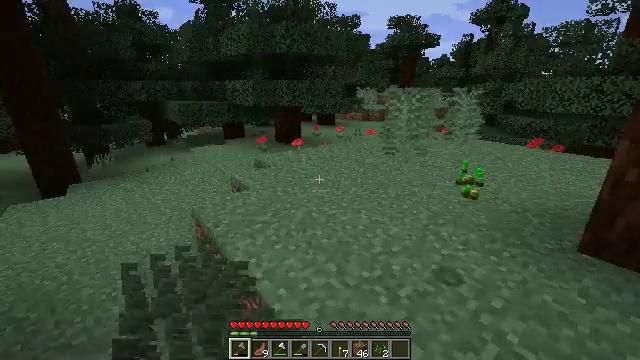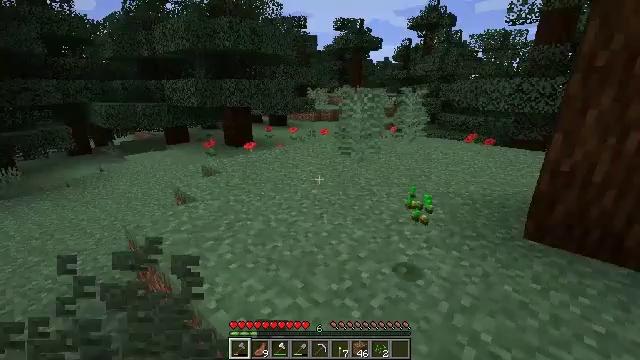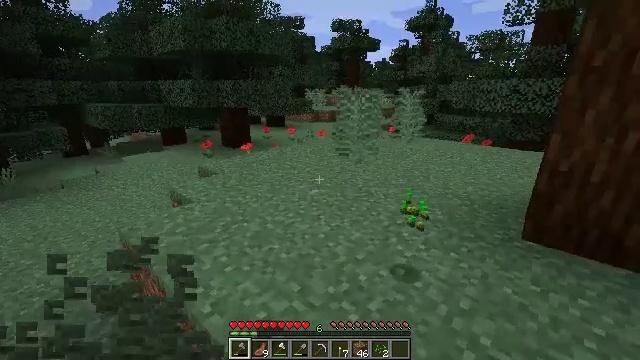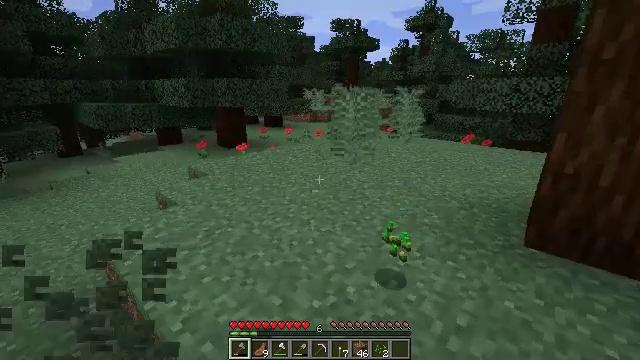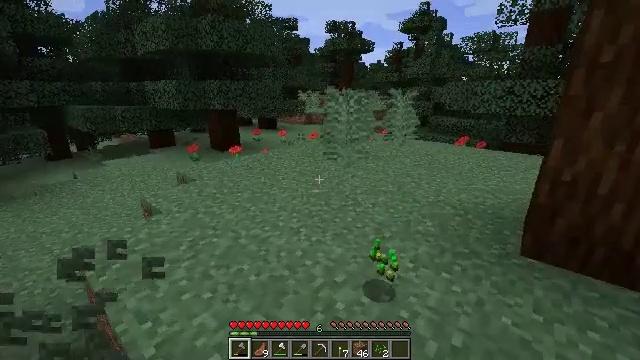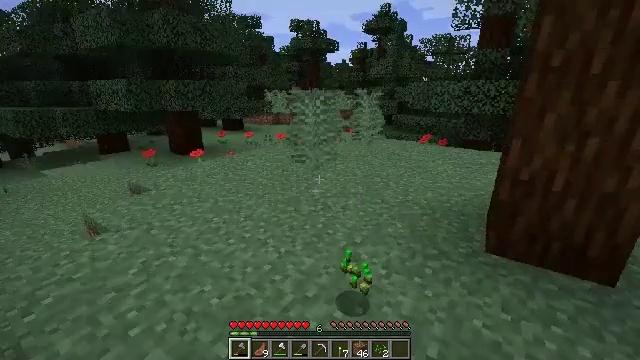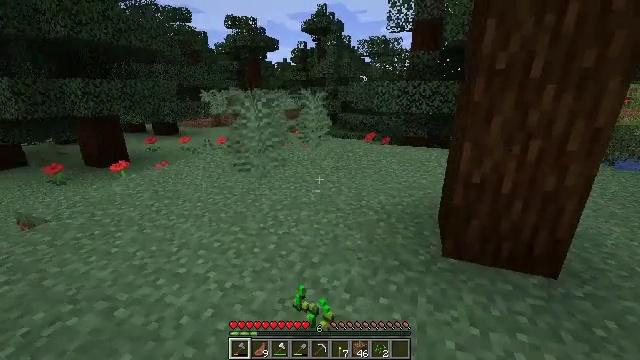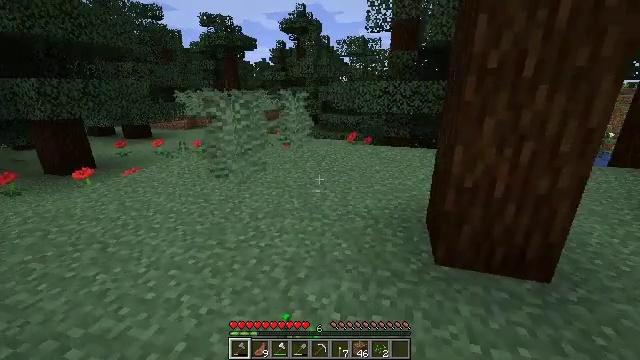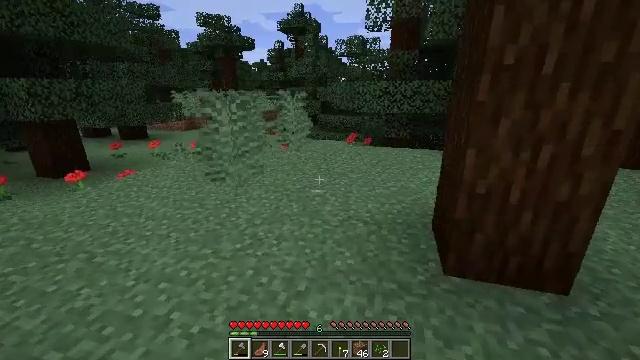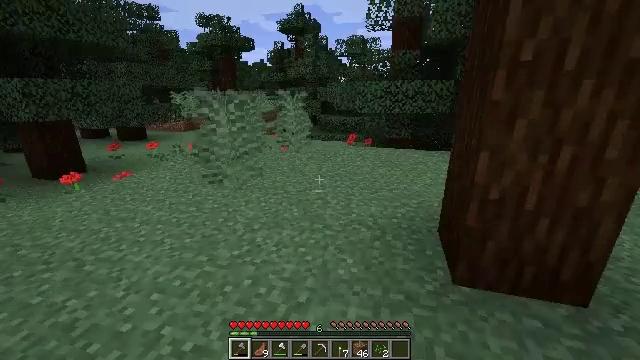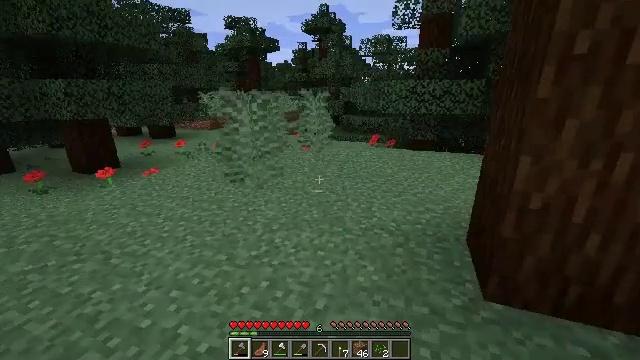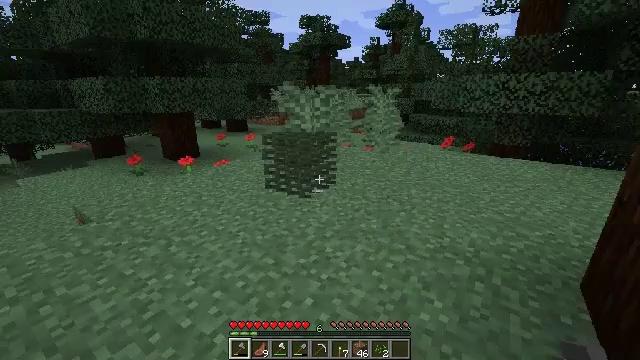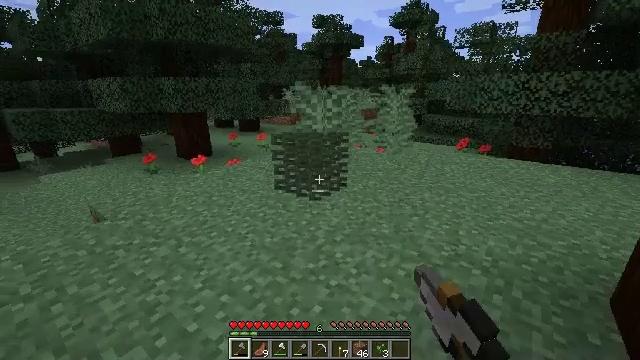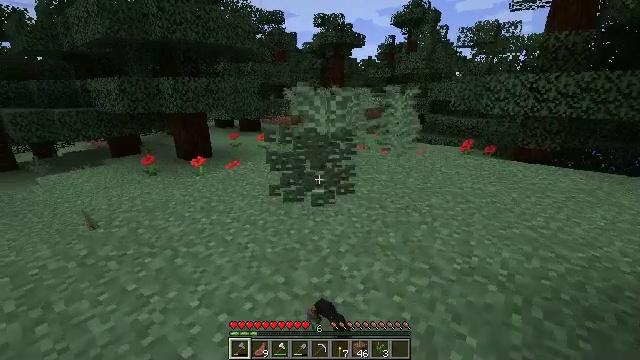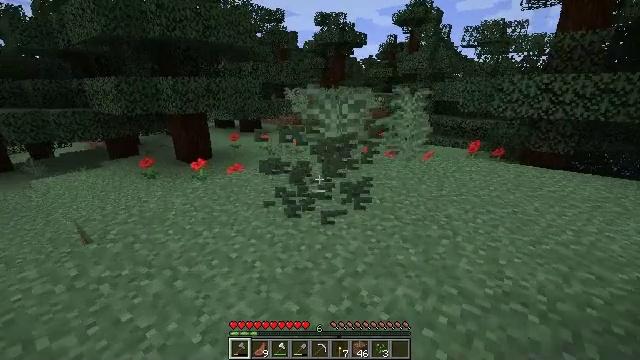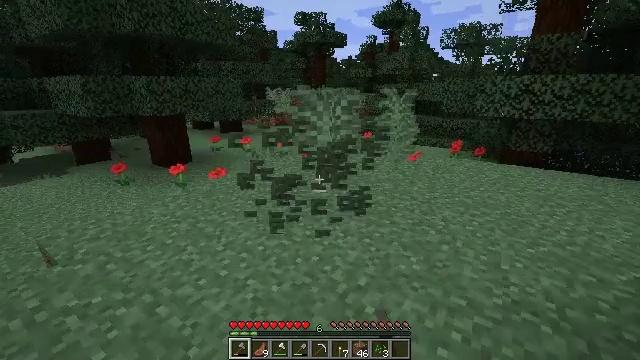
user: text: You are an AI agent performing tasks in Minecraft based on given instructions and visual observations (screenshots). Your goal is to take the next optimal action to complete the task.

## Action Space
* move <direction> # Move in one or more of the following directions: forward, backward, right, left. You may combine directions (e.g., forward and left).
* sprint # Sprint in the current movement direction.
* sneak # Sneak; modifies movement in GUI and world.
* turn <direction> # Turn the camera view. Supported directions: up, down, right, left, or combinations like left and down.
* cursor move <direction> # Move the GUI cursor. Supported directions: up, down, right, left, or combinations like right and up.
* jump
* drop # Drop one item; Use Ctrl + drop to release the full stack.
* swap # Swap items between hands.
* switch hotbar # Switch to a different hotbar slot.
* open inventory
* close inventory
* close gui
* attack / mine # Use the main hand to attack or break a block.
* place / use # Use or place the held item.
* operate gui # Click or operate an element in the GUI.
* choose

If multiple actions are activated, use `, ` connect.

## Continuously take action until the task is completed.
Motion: motion action
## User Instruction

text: Attack the large fern to gather it.
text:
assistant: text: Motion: move forward and move right, turn right, attack / mine
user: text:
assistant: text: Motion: move forward and move right, attack / mine
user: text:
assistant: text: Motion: move forward and move right, attack / mine
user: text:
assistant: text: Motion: move forward, attack / mine
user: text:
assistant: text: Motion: move forward, turn right, attack / mine
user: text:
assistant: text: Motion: move forward, turn right, attack / mine
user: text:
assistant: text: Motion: move forward, turn right, attack / mine
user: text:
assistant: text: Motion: move forward, attack / mine
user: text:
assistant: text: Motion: move forward, attack / mine
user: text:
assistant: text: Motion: move forward, turn left, attack / mine
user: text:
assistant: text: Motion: move forward, turn left, attack / mine
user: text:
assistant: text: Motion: move forward and move left, turn left, attack / mine
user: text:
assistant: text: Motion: move forward and move left, attack / mine
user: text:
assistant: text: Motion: move forward and move left, attack / mine
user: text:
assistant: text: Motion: move forward and move left, turn right, attack / mine
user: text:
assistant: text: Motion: move forward, turn right, attack / mine
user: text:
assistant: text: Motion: move forward, turn right, attack / mine
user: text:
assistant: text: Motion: move forward, attack / mine
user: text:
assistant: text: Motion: move forward, attack / mine
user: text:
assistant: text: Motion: move forward, attack / mine
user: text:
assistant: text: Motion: move forward, attack / mine
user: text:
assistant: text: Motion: move forward, attack / mine
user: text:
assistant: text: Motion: move forward, attack / mine
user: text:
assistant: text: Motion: move forward, attack / mine
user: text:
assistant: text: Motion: move forward, turn right, attack / mine
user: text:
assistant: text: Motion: move forward, turn right, attack / mine
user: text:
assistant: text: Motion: move forward, attack / mine
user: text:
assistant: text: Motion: move forward, attack / mine
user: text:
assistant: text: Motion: move forward, attack / mine
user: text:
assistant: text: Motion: move forward, turn left, attack / mine